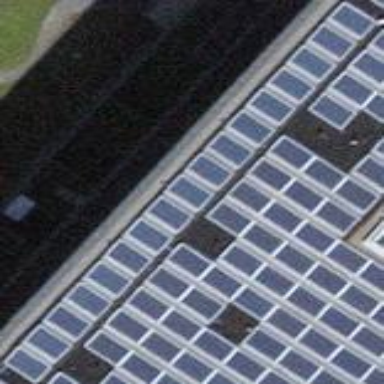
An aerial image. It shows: Solar photovoltaic panel generator.